Aerial crown-view tile of a tropical tree (Barro Colorado Island, Panama), acquired 20250317:
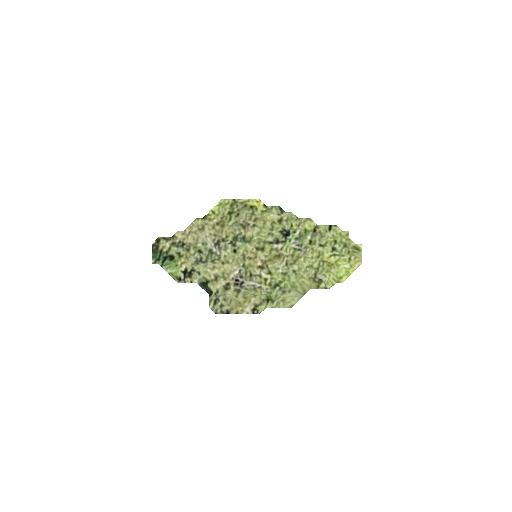
Species: Apeiba membranacea
GBIF accepted scientific name: Apeiba membranacea
Crown area: 23.175 m²